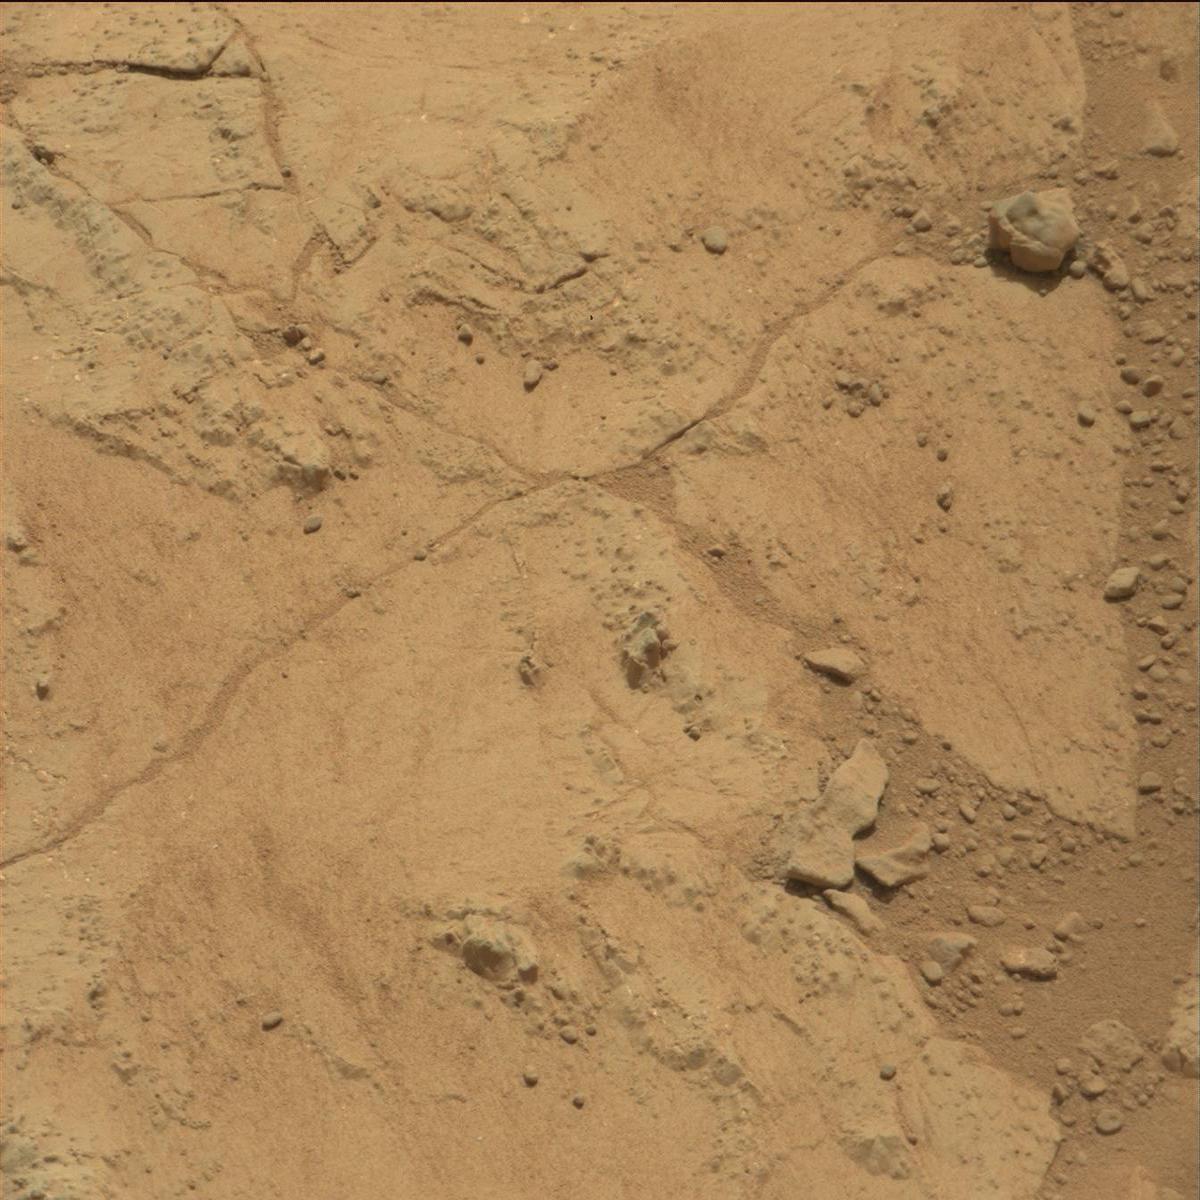
Terrain classes present: Bedrock, Rock, Sand / Soil